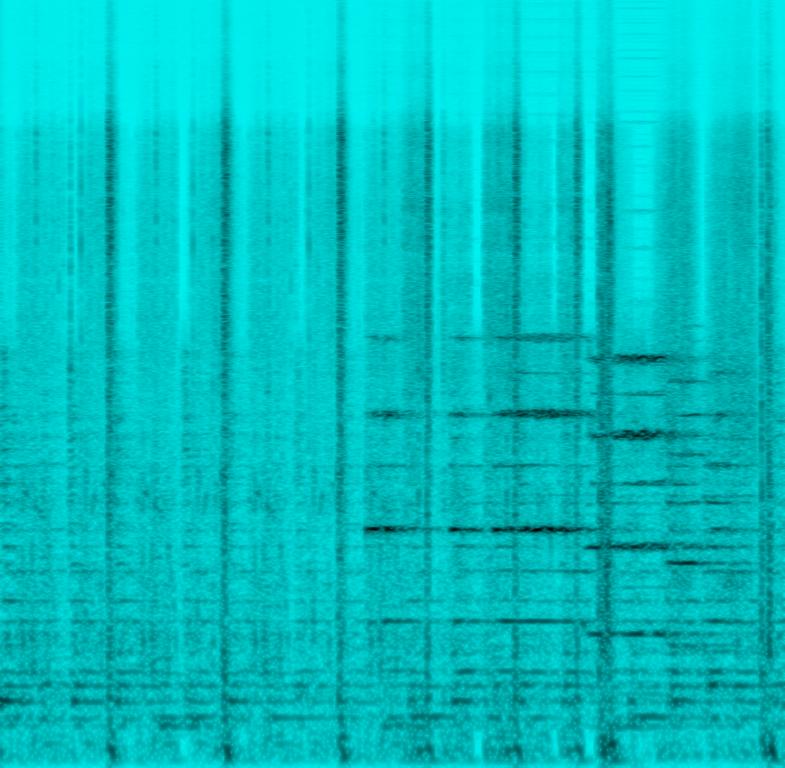
An orchestra plays a waltz with low strings playing arpeggios and high strings taking the melody. The music has a quaint, lilting feel. There are mechanical sounds in the foreground.